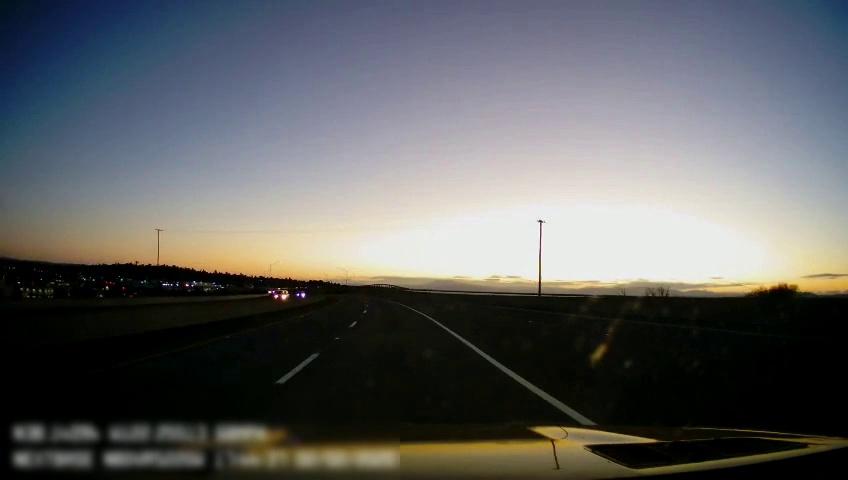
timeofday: Dusk/Dawn/Twilight
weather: Sunny
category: Drivable Space
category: Vehicles | SUV
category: Vehicles | Car
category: Lanes | Current Lane
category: Lanes | Current Lane
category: Lanes | Current Lane
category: Lanes | Alternate Lane
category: Lanes | Alternate Lane